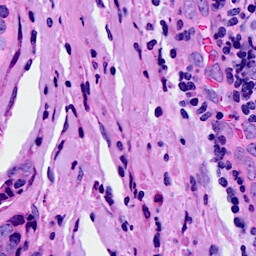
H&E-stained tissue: Breast